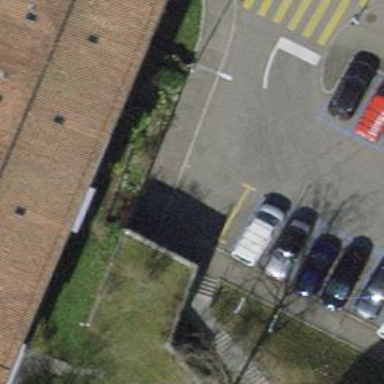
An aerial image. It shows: Parking entrance.